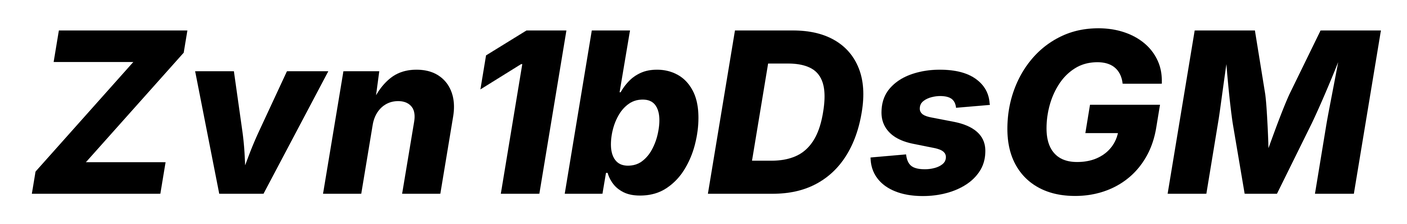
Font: Inter-Italic_ExtraBold_Italic